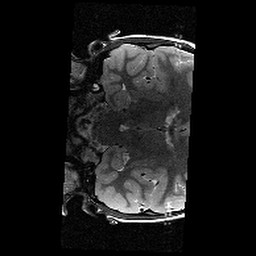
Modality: T2w
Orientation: coronal
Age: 9
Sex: female
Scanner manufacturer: siemens
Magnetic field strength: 3 T
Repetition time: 9.23 s
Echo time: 0.067 s